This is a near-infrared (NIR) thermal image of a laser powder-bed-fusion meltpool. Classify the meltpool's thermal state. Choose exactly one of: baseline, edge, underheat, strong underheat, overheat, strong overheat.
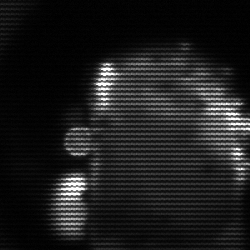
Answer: baseline